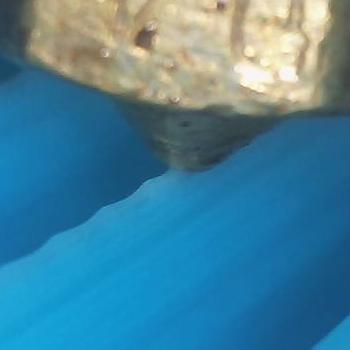
Flow rate: 35%